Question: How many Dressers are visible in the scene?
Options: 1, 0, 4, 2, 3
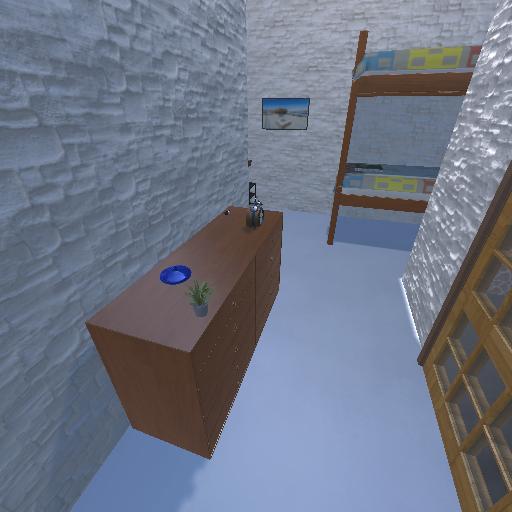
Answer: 1